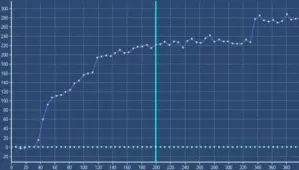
Time-intensity curve (TIC) was progressive ascending type (E, F). Its x-axis represents the time of the enhanced scan, from 0 seconds to 380 seconds, with the extension of time, the curve is on the rise.
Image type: chart (chart)